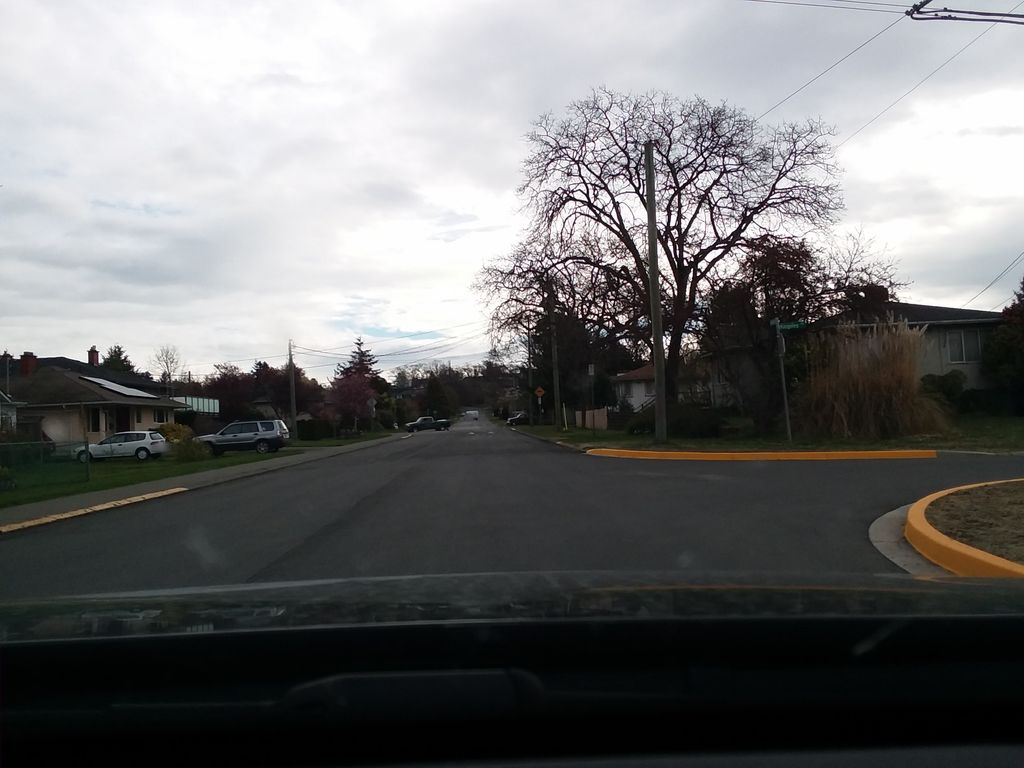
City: victoria